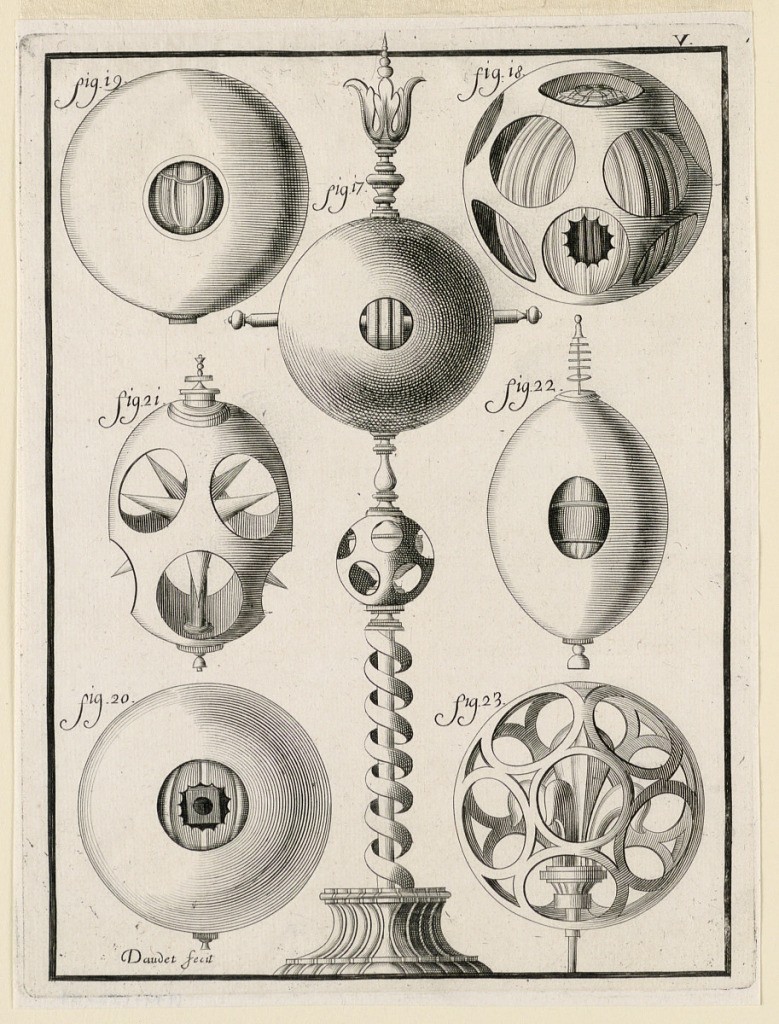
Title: Plate 5, from Recueil d'ouvrages curieux de mathématique et de mécanique, ou description du cabinet de Monsieur Grollier de Servière
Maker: Etienne Joseph Daudet, French, 1672 - 1730
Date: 1732
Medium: Engraving on paper
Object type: Print
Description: Seven designs for mechanical objects. Six are presumably able to be mounted on the stand for fig. 17, a sphere with a rod protruding laterally. Figure 23 is a sphere with circular gaps around a dimensional fleur-de-lys.